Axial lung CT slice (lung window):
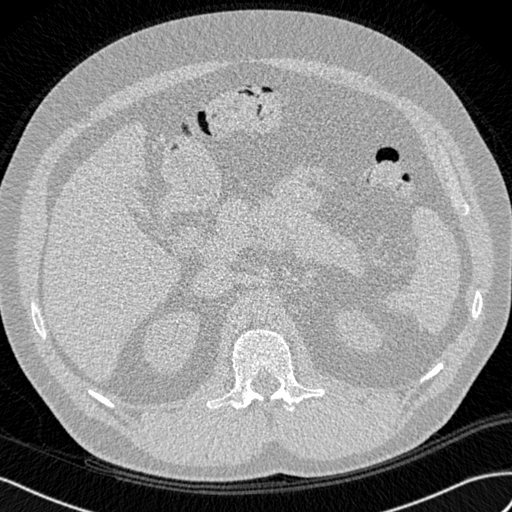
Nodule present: no